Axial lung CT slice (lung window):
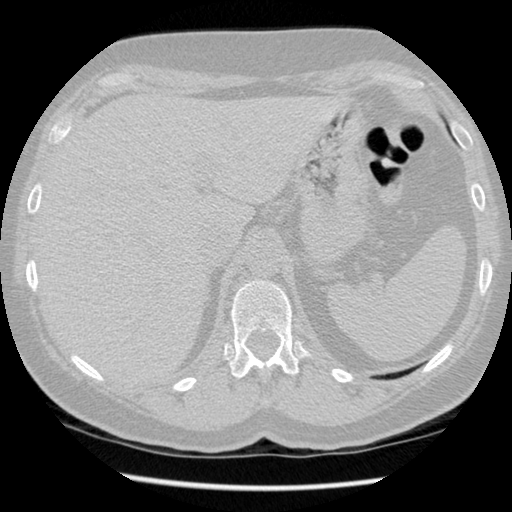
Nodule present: no